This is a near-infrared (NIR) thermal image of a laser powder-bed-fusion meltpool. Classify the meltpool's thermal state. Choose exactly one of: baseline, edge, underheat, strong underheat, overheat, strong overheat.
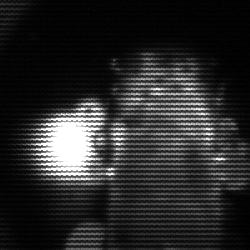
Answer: strong underheat